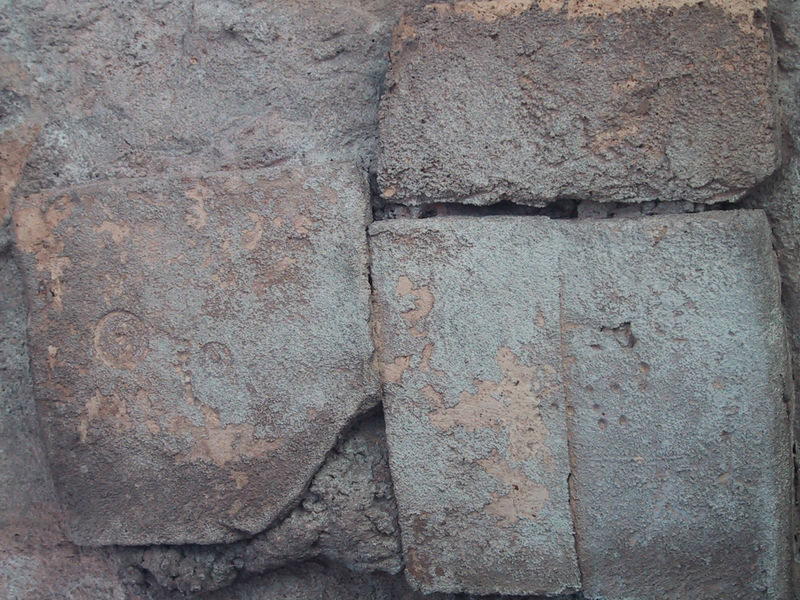
Titel: Kolosseum
Standort: Rom, Kolosseum (EU - I - Latium)
Schlagwörter: klagemauer